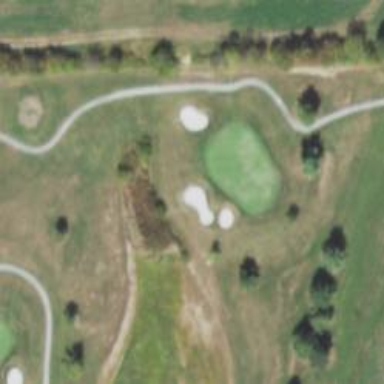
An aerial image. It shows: View of golf hole.